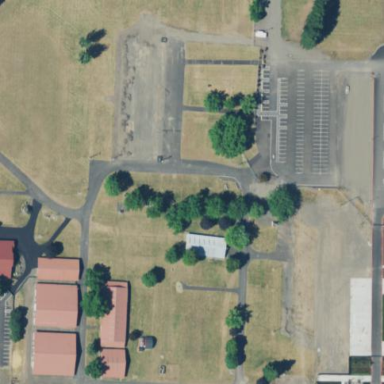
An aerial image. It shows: Events venue identified as community centre.